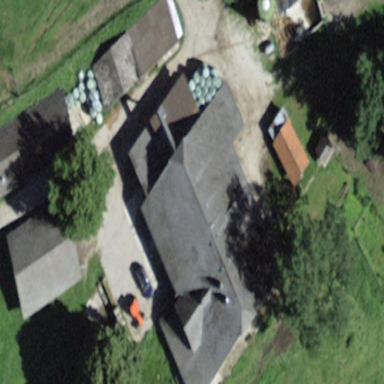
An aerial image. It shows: Farmyard area.